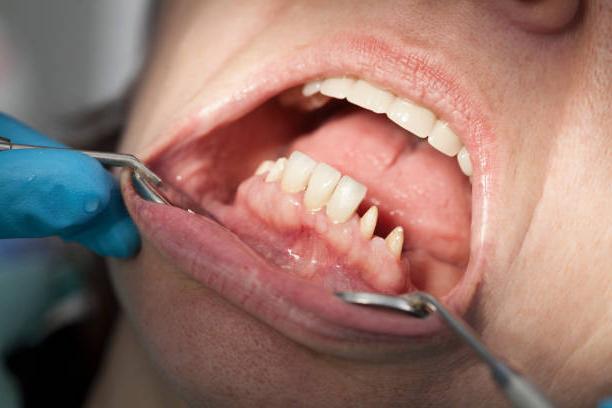
Condition: hypodontia